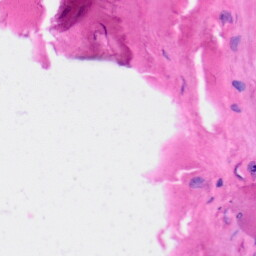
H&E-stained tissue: Skin